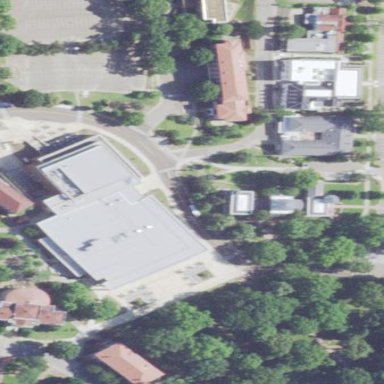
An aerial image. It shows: View of university building.